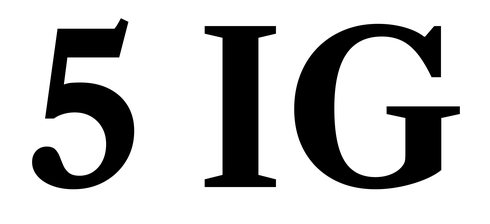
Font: LibreCaslonText_Bold